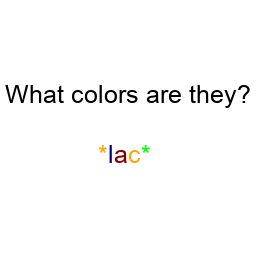
Color: orange, navy, maroon, orange, lime
Color name shown: black
Background color: white
Question text color: black